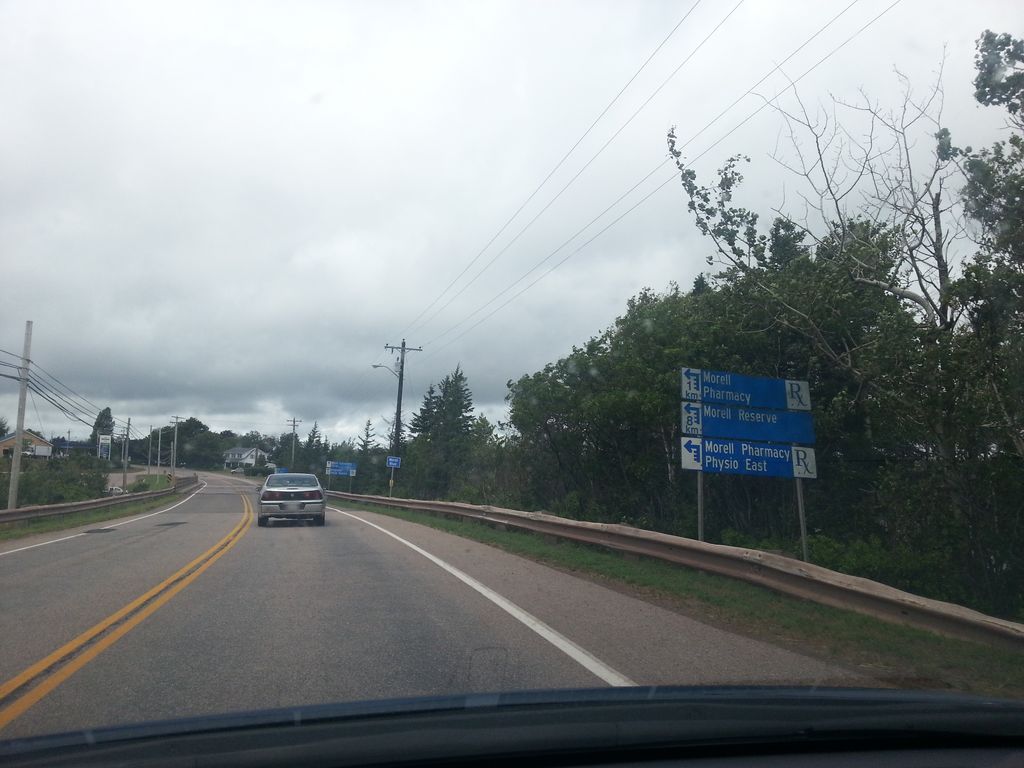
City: charlottetown